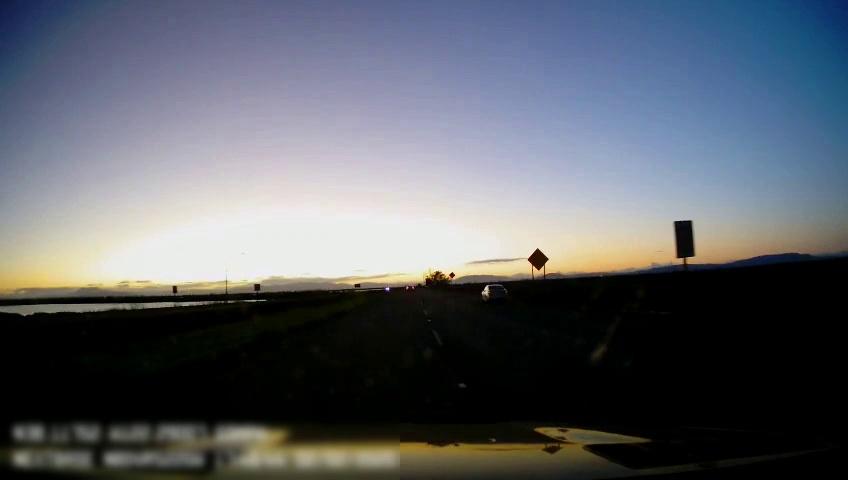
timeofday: Dusk/Dawn/Twilight
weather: Sunny
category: Drivable Space
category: Vehicles | Car
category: Lanes | Current Lane
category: Traffic | Signs